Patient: sex M, age 74
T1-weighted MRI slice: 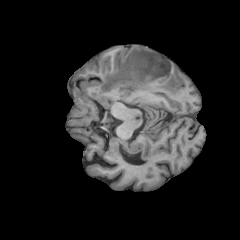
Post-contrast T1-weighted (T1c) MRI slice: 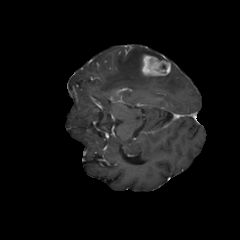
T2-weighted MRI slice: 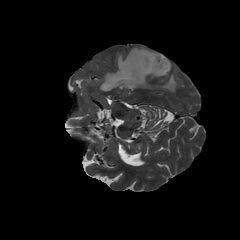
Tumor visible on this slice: yes
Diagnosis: Glioblastoma, IDH-wildtype
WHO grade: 4